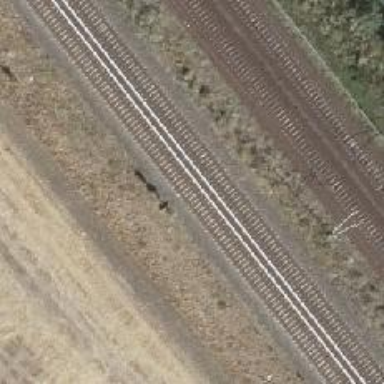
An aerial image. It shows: Railway signal.